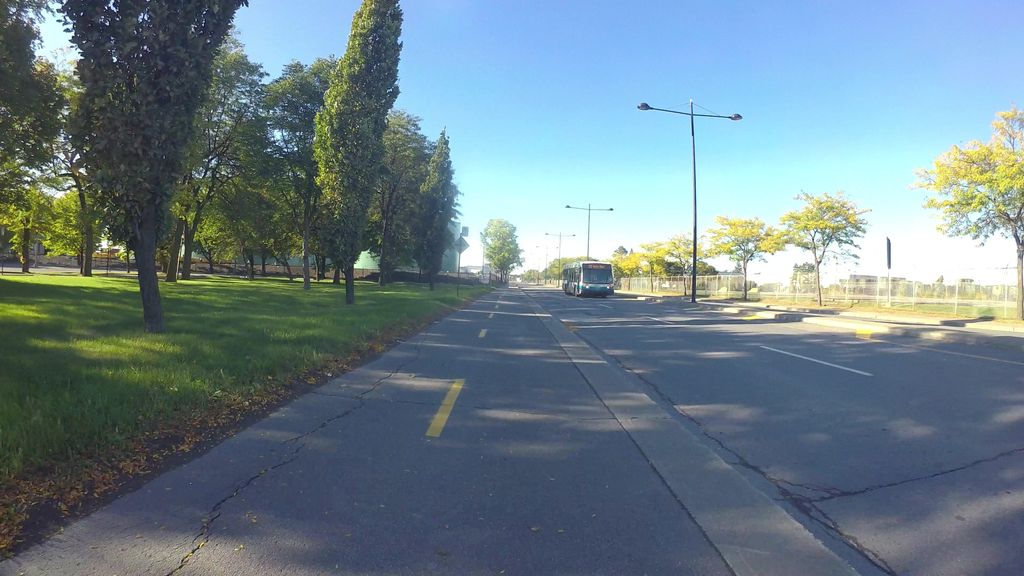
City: montreal